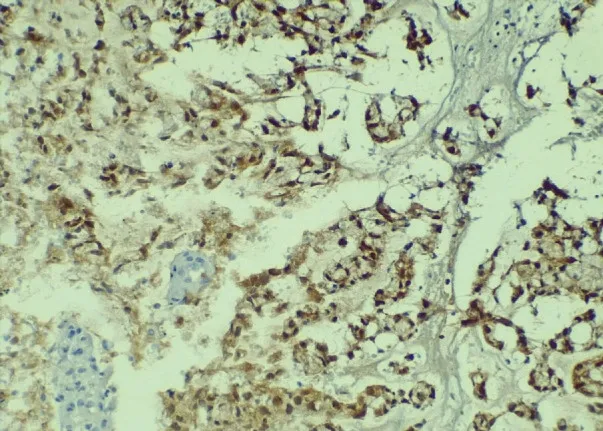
Positive nuclear staining for p16 is observed in signet ring pattern AC cells (10x IHQ).
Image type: pathology (immunostaining)